Field crop: maize
Growth stage: 2
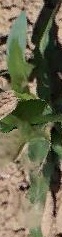
Species: maize